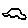
Label: car